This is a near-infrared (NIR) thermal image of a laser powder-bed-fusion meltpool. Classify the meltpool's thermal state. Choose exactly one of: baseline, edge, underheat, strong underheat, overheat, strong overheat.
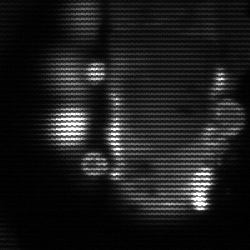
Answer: strong underheat